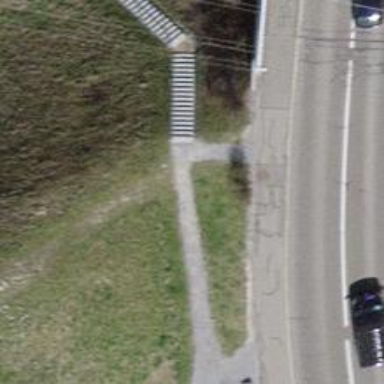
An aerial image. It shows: Footway with fine gravel surface.